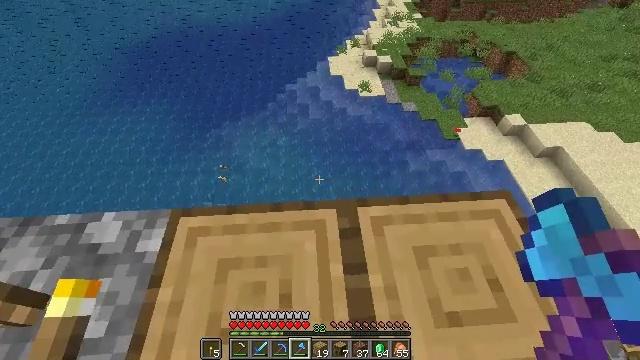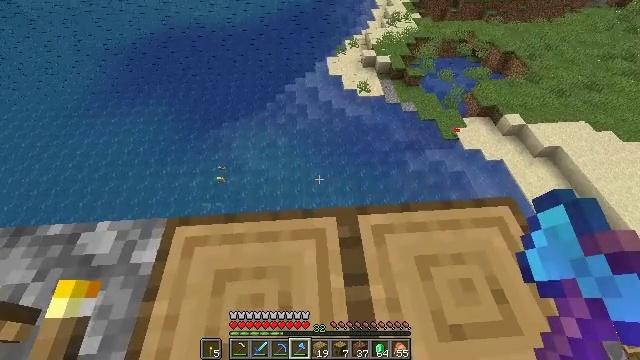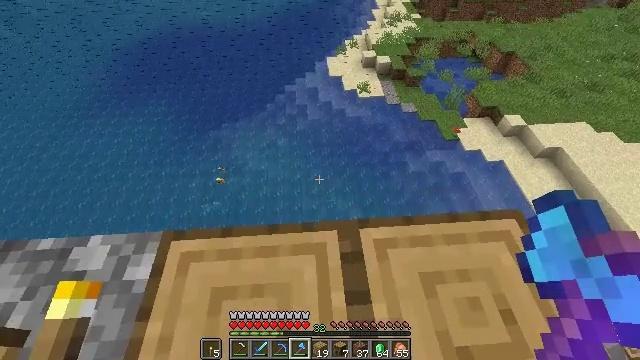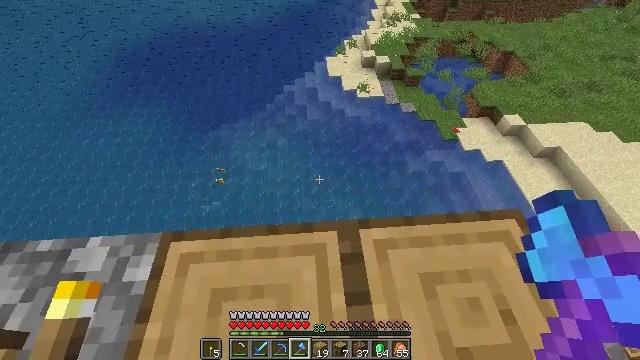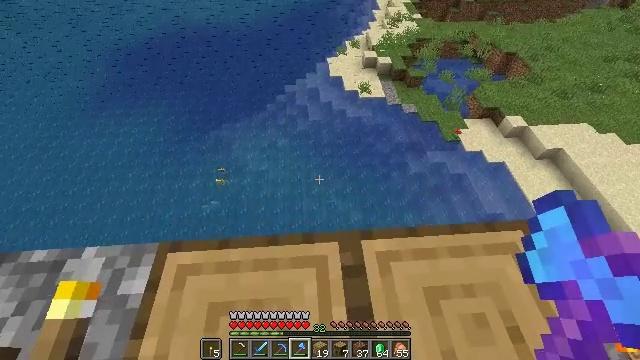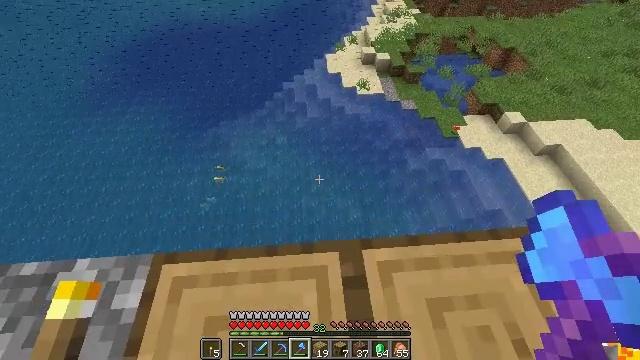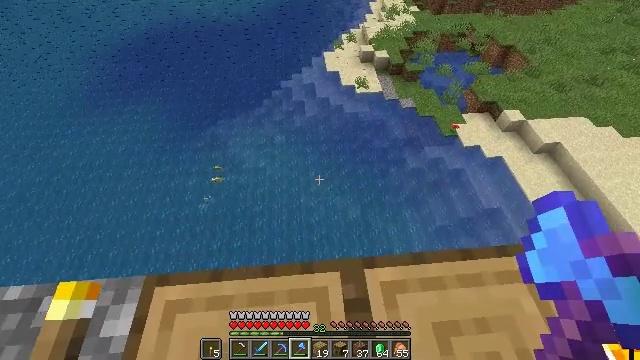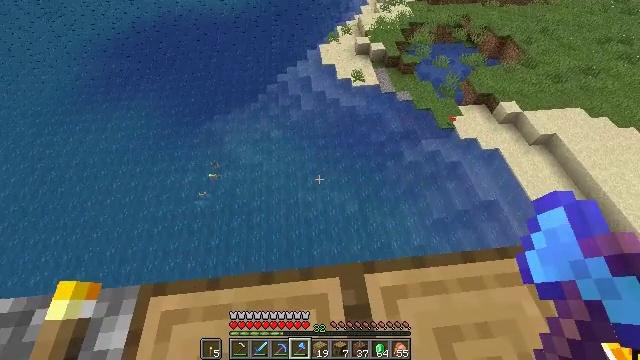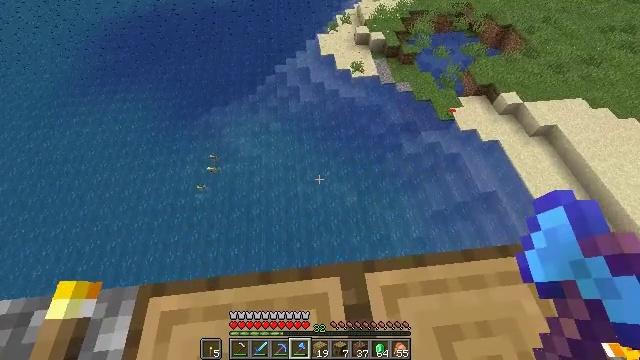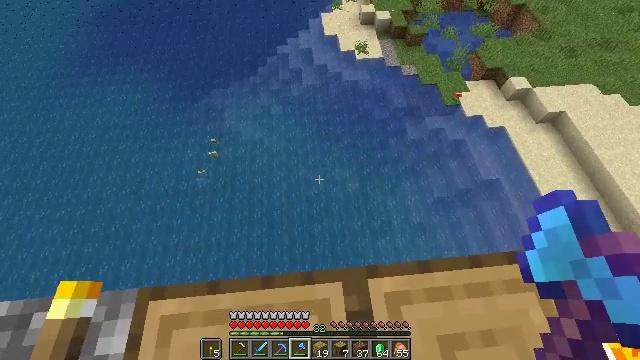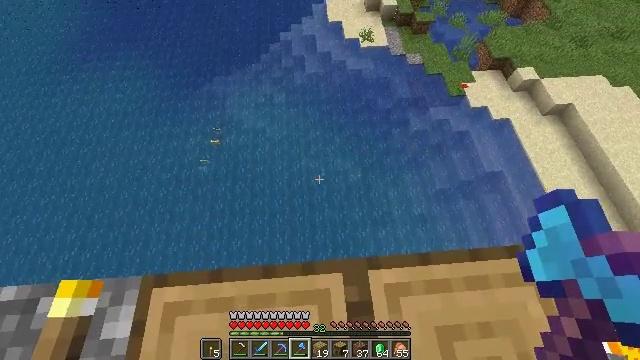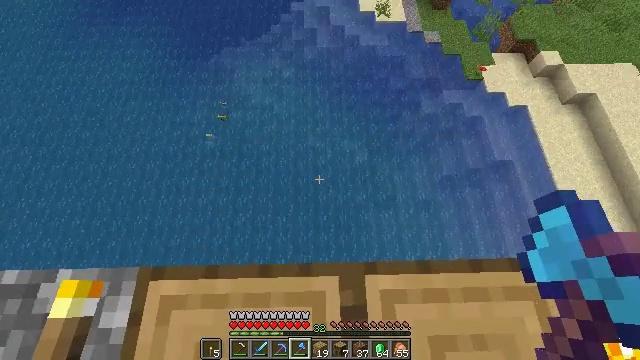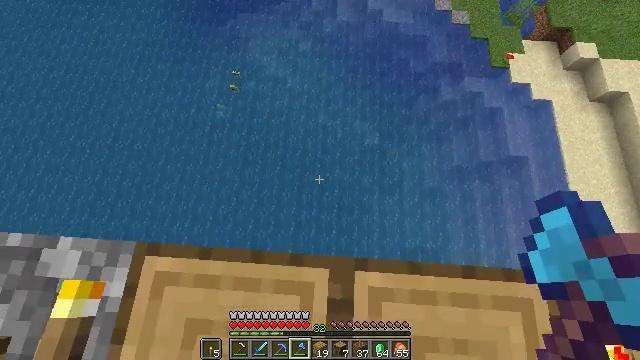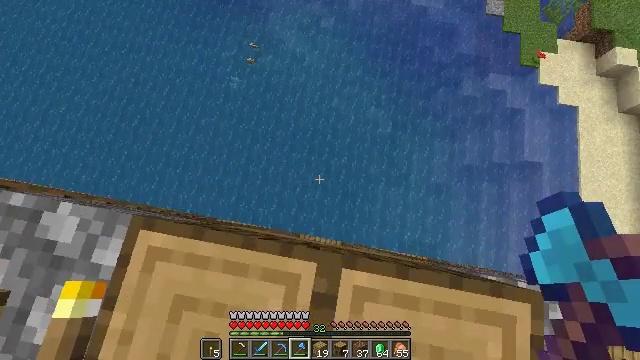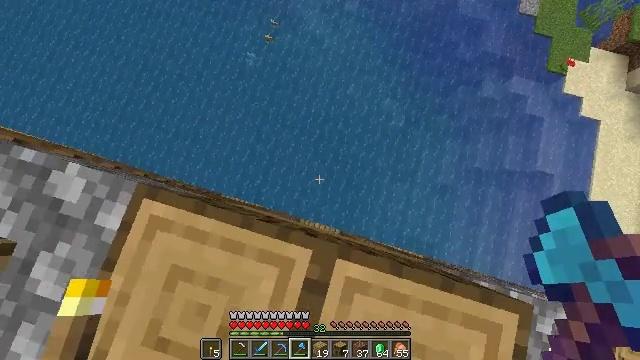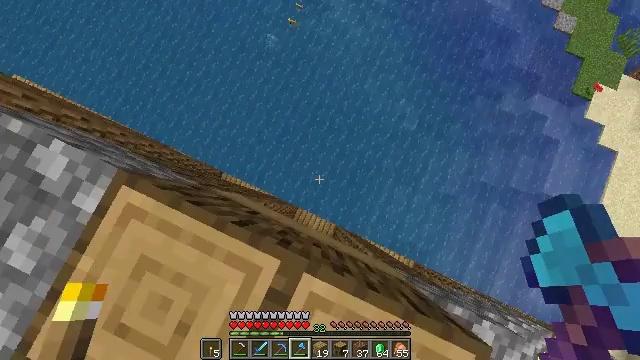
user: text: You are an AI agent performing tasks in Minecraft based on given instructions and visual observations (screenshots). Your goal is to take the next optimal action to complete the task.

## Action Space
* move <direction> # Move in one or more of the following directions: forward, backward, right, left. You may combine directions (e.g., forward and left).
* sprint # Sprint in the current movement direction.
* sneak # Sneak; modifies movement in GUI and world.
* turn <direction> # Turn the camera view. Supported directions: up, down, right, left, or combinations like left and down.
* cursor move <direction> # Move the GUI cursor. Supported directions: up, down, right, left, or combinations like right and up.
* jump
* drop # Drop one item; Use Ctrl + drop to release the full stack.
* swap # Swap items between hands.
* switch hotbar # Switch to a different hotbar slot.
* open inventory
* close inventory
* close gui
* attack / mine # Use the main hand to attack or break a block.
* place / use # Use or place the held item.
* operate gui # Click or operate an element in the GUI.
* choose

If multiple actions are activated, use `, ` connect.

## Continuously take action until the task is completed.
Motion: motion action
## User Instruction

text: Chop down the stripped oak log.
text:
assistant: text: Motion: move forward, sneak
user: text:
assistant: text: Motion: move forward, sneak
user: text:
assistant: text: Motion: move forward, sneak
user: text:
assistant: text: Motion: move forward, sneak
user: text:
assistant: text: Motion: move forward, sneak
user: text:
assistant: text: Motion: move forward, sneak
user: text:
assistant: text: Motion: move forward, sneak, turn right and down
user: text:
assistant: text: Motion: move forward, sneak, turn down
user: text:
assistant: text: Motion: move forward, sneak, turn down
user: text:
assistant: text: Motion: move forward, sneak, turn down
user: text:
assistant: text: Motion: move forward and move right, sneak, turn left and down
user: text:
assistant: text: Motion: move forward and move right, sneak, turn left and down
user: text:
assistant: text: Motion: move forward and move right, sneak, turn left and down
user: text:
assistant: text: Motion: move forward and move right, sneak, turn left and down
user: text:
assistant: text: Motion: move forward and move right, sneak, turn left and down
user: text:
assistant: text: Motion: move forward and move right, sneak, turn left and down
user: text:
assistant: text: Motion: move forward and move right, sneak, turn left
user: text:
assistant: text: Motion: move forward and move right, sneak
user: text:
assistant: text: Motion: move forward and move right, sneak
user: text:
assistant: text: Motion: move forward and move right, sneak
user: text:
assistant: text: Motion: move forward and move right, sneak
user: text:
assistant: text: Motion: move forward and move right, sneak
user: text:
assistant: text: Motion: move forward and move right, sneak, turn left
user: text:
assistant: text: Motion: move forward and move right, sneak, turn left
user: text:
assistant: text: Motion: move forward and move right, sneak, turn left and down
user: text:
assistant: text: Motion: move forward and move right, sneak, turn left
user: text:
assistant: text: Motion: move forward and move right, sneak
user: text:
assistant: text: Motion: move forward and move right, sneak
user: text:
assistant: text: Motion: move forward and move right, sneak
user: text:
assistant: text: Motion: sneak